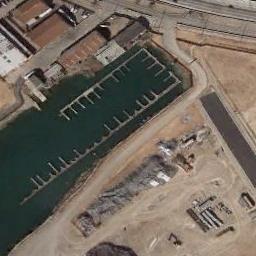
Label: harbor